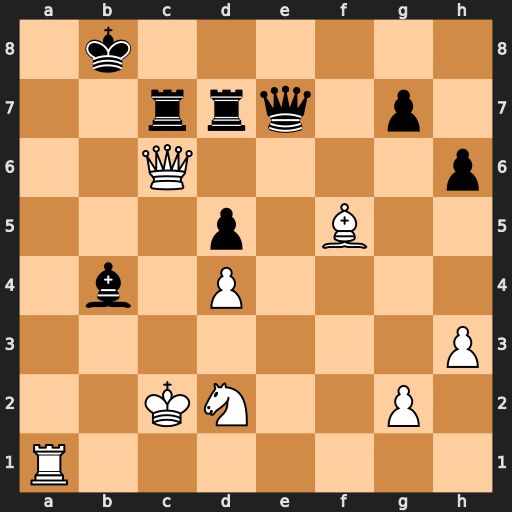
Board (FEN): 1k6/2rrq1p1/2Q4p/3p1B2/1b1P4/7P/2KN2P1/R7
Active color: w
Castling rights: -
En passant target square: -
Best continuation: Ra8#